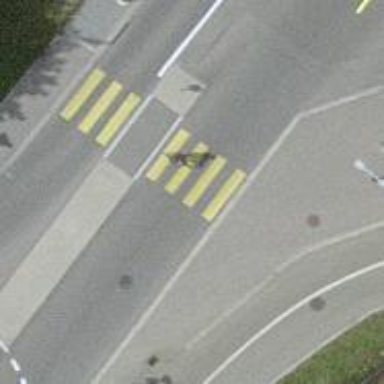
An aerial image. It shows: Uncontrolled crossing with zebra marking and crossing island.